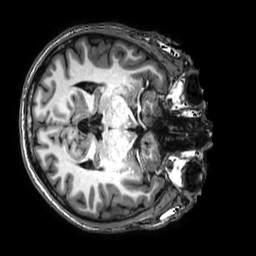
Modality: T1w
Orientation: axial
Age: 44
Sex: male
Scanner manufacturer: philips
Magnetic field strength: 3 T
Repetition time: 0.008115 s
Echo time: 0.003711 s